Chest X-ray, PA view. Patient: 44 years old, sex F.
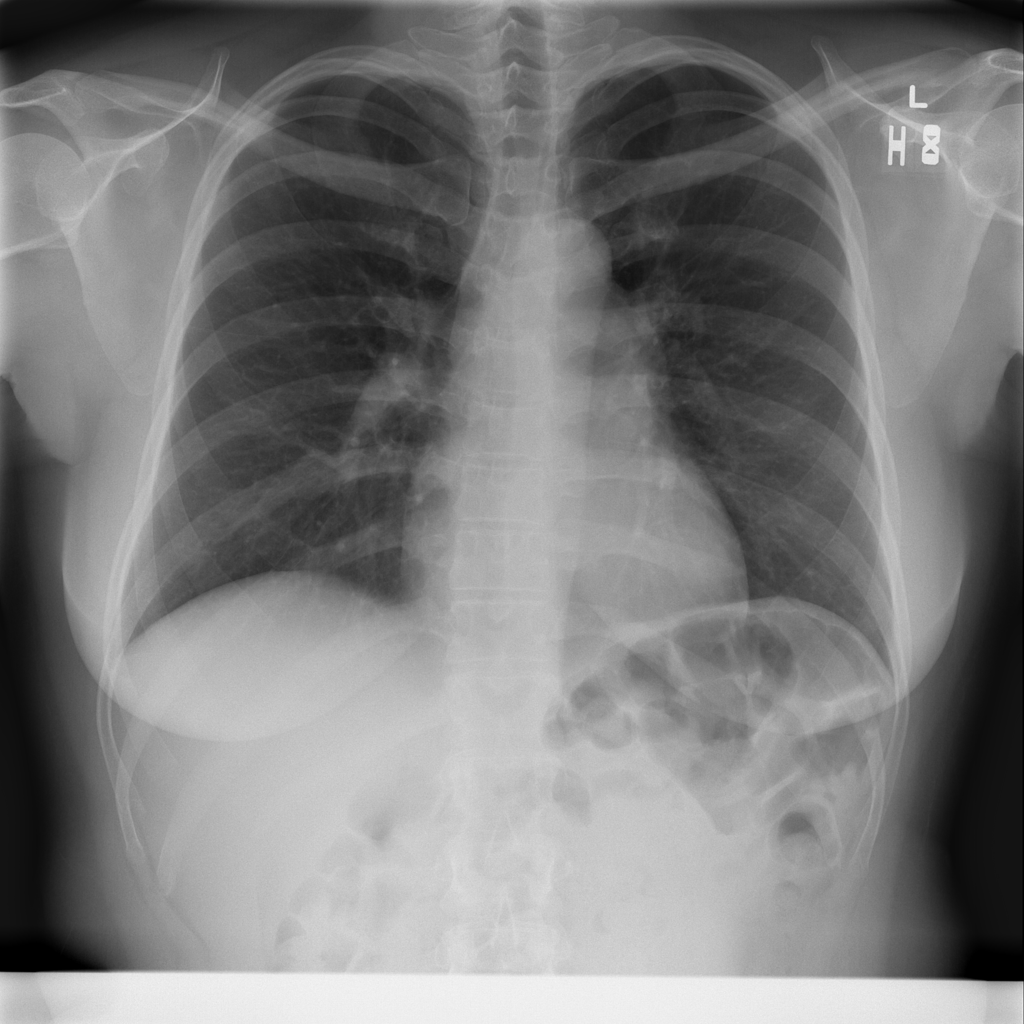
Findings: No Finding